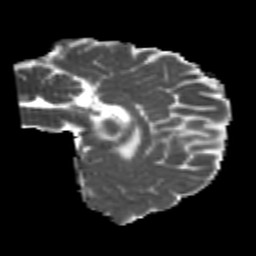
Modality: MD
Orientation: sagittal
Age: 24
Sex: male
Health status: healthy
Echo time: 0.074 s